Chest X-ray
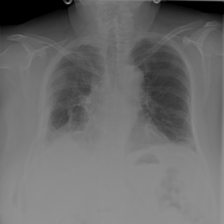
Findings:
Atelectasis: negative
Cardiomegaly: negative
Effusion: positive
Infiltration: negative
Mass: negative
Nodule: negative
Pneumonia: negative
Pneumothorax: negative
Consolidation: negative
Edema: negative
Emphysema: negative
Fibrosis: negative
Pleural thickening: negative
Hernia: negative